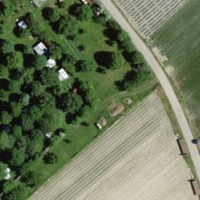
EUNIS habitat code: 53
Species observed at this site:
Leptinotarsa decemlineata
Prunus mahaleb